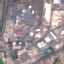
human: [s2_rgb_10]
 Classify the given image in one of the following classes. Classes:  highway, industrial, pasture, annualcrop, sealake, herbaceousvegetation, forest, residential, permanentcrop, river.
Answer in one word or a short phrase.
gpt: Industrial